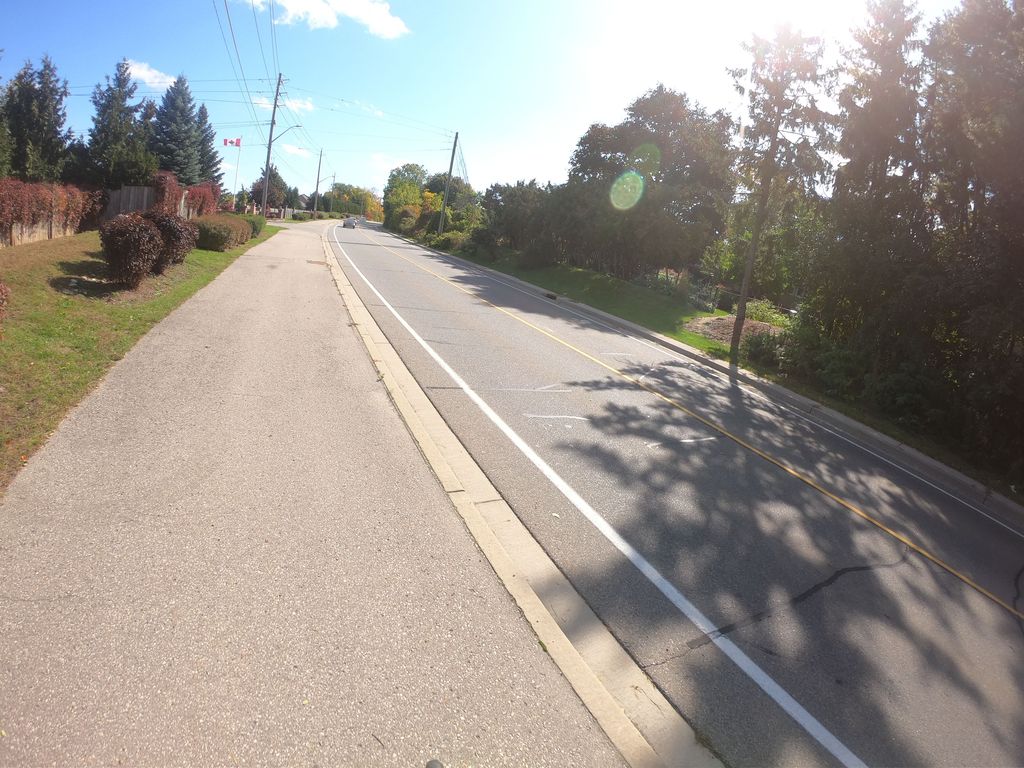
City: kitchener-waterloo